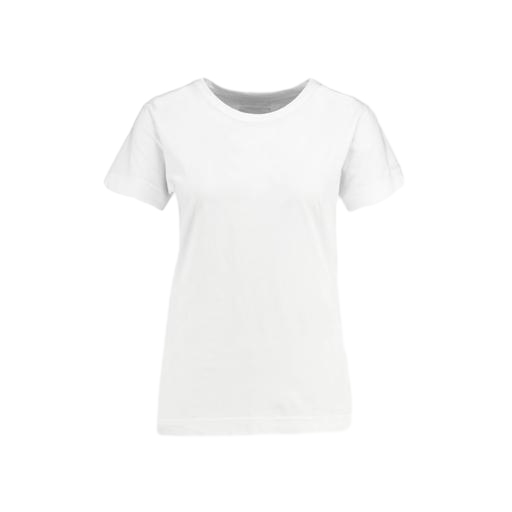
only white t-shirt, white perfect t-shirt, off-white classic t-shirt, white background